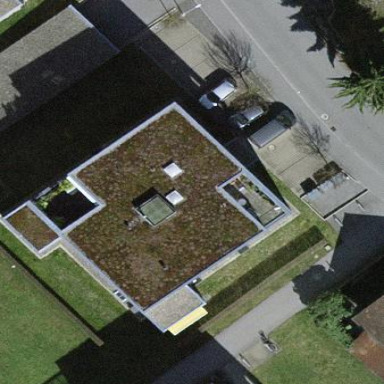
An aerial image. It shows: Apartment building with flat roof.